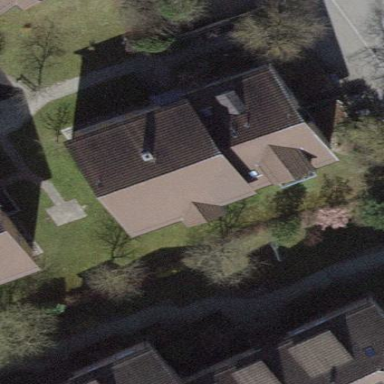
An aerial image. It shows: Building with tiled roof.